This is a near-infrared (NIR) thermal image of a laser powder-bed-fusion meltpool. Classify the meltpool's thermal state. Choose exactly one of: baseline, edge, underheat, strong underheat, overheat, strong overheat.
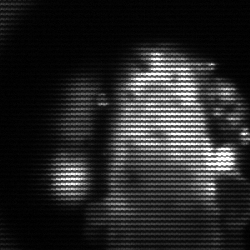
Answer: strong underheat